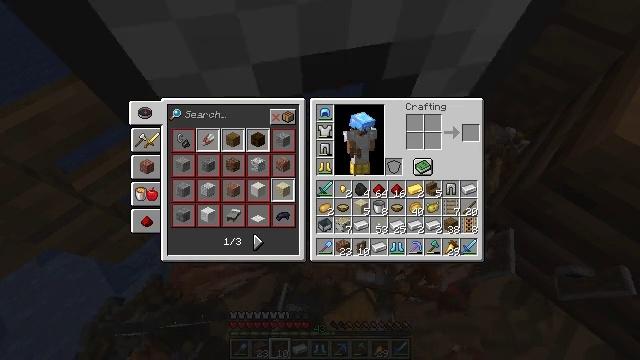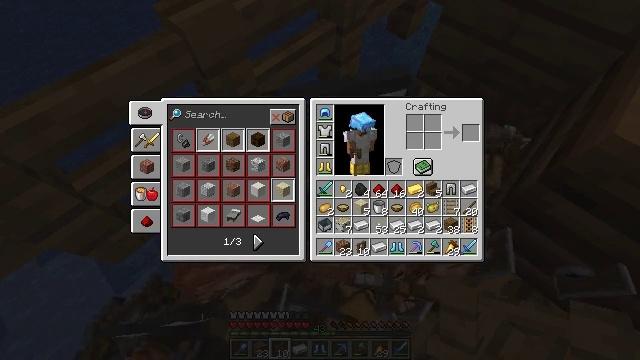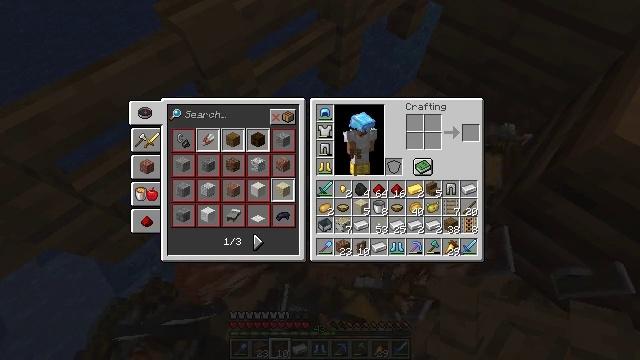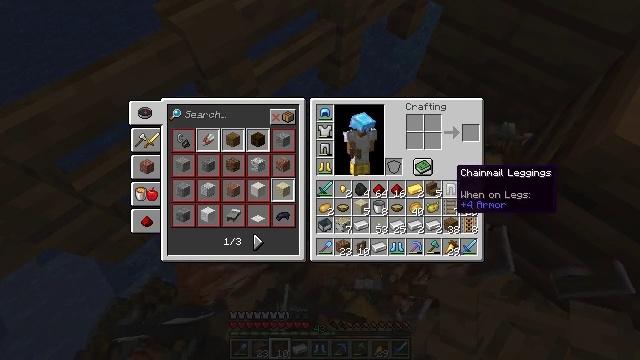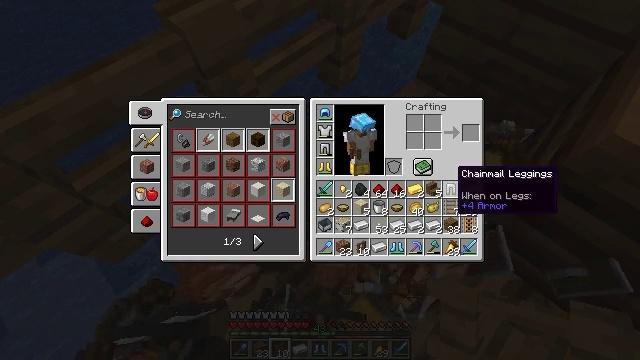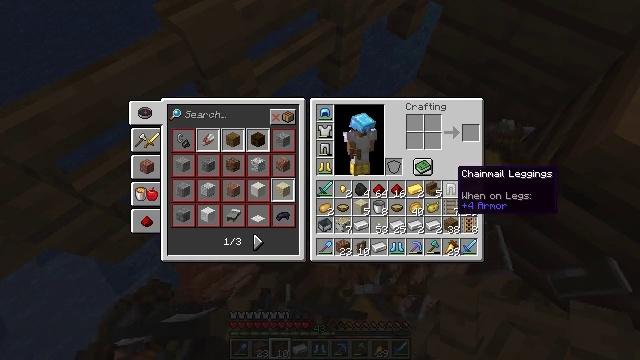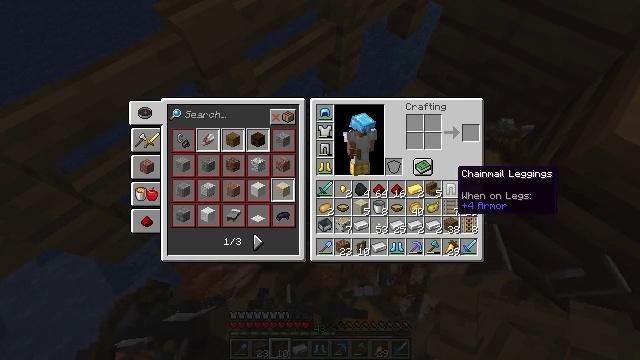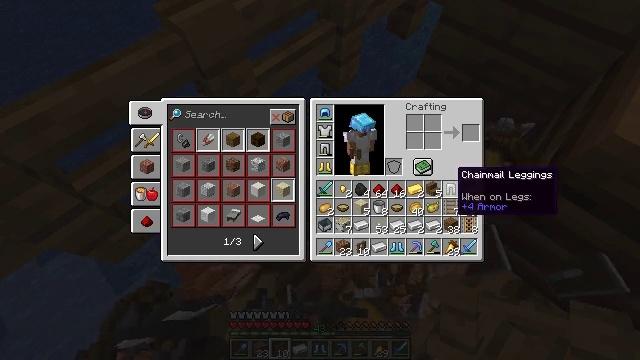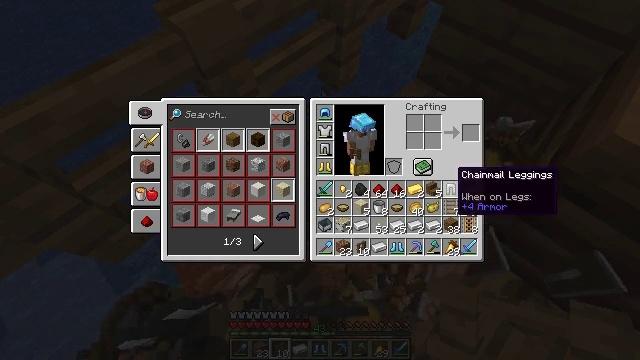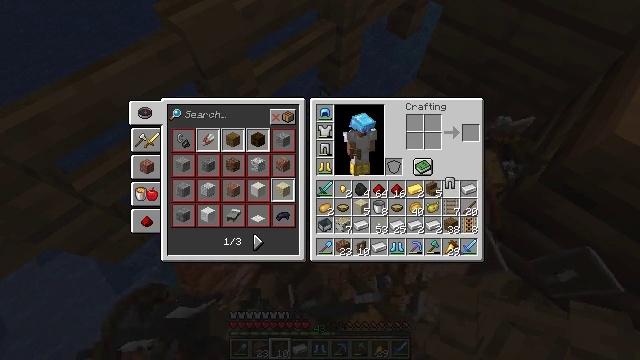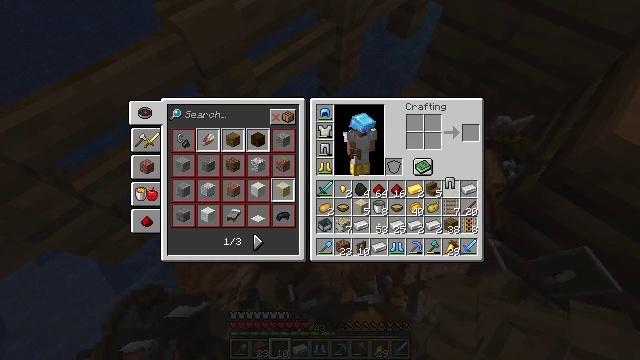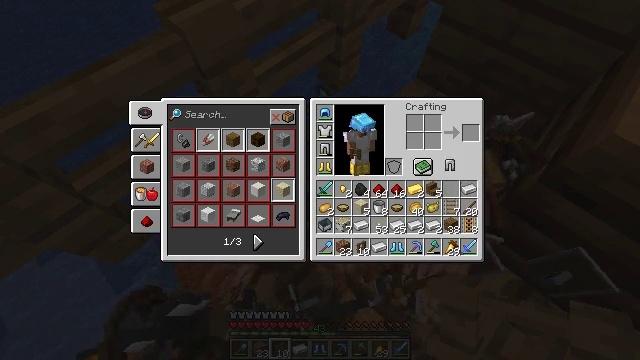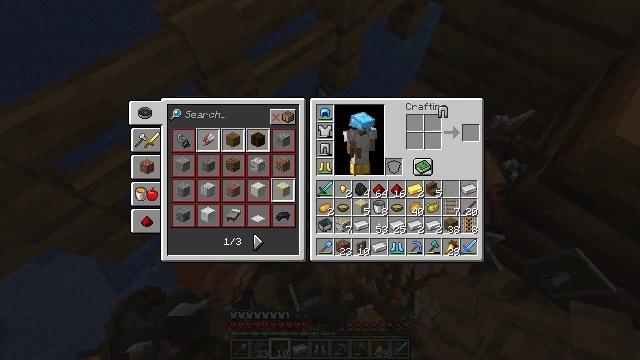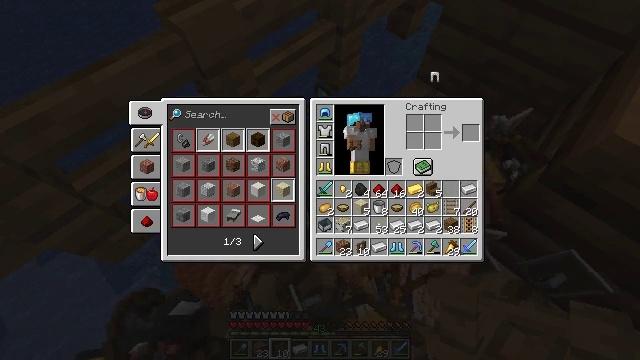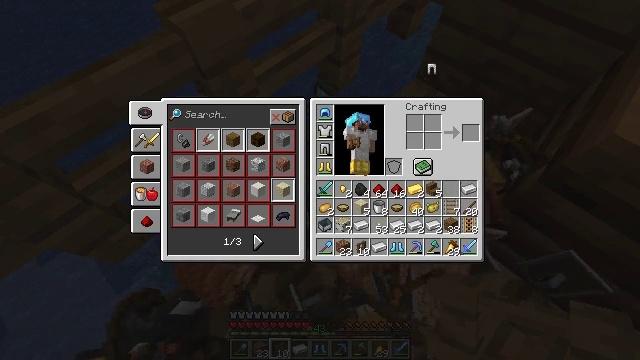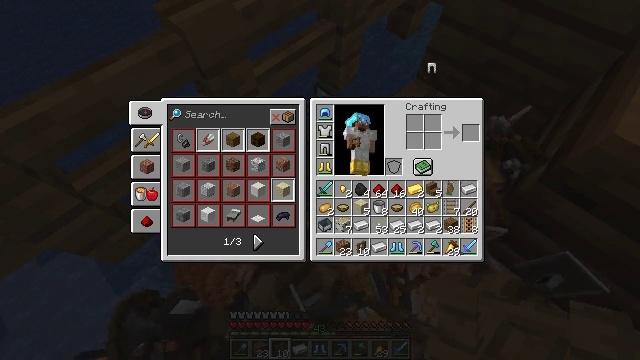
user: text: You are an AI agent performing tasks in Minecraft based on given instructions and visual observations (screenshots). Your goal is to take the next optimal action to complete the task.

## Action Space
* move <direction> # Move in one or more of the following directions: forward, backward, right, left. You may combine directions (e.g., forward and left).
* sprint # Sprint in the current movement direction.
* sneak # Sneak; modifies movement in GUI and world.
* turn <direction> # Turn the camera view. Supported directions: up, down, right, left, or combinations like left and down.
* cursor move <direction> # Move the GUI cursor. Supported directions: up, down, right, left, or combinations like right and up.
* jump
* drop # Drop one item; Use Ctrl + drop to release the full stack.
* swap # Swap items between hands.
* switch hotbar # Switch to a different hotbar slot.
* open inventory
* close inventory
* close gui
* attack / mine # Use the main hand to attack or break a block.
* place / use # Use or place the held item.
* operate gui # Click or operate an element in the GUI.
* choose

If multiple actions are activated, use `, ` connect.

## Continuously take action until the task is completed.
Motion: motion action
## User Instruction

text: Remove chainmail leggings from the inventory.
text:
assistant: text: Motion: no_op
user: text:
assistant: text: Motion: no_op
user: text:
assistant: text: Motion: no_op
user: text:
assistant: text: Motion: no_op
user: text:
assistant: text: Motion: no_op
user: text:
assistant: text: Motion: no_op
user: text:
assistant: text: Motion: no_op
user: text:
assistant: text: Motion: no_op
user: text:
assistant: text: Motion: operate gui
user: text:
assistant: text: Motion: operate gui
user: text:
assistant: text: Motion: cursor move up, operate gui
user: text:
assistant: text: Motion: cursor move up
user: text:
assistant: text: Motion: cursor move left and up
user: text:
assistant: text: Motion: cursor move up
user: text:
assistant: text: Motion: no_op
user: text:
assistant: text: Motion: operate gui
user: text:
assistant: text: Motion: operate gui
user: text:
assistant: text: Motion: cursor move down
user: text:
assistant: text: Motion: cursor move right and down
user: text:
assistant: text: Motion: cursor move down
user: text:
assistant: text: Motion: cursor move down
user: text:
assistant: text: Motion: cursor move down
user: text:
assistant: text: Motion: no_op